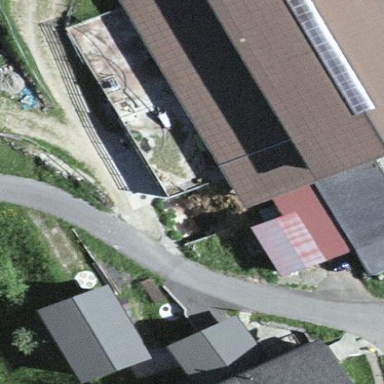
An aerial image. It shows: Farmyard in rural farm setting.